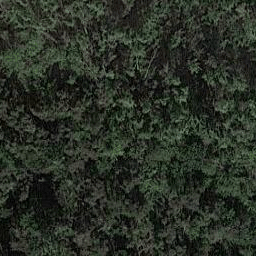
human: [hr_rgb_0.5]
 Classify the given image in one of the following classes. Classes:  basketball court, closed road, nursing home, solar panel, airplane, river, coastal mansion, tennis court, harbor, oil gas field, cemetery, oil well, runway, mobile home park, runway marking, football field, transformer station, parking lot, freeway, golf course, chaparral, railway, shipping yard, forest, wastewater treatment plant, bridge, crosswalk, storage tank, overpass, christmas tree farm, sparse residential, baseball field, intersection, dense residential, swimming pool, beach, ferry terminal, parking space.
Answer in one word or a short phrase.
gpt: forest